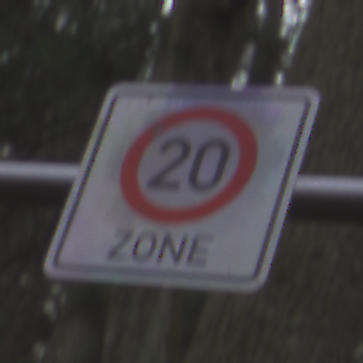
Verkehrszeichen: BeginnZone20
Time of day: Midday
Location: Outdoor (Nature)
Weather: Overcast
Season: Autumn
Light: Natural